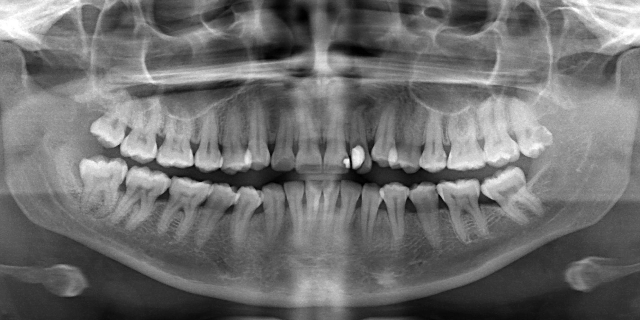
adult